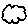
Label: cloud